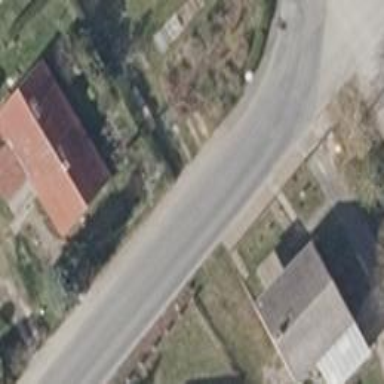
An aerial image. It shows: Paved residential road.